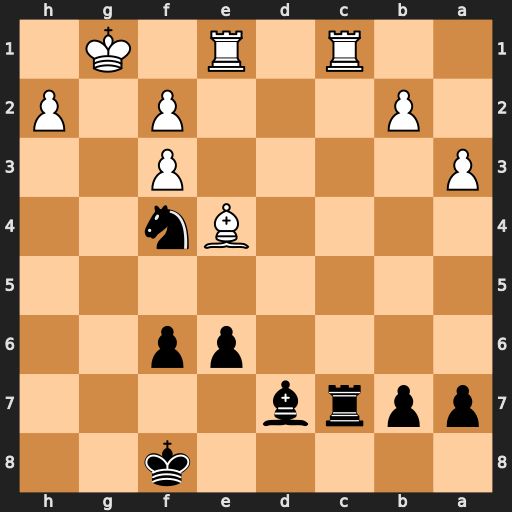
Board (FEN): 5k2/pprb4/4pp2/8/4Bn2/P4P2/1P3P1P/2R1R1K1
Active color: b
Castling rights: -
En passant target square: -
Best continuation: Rxc1 Rxc1 Ne2+ Kf1 Nxc1